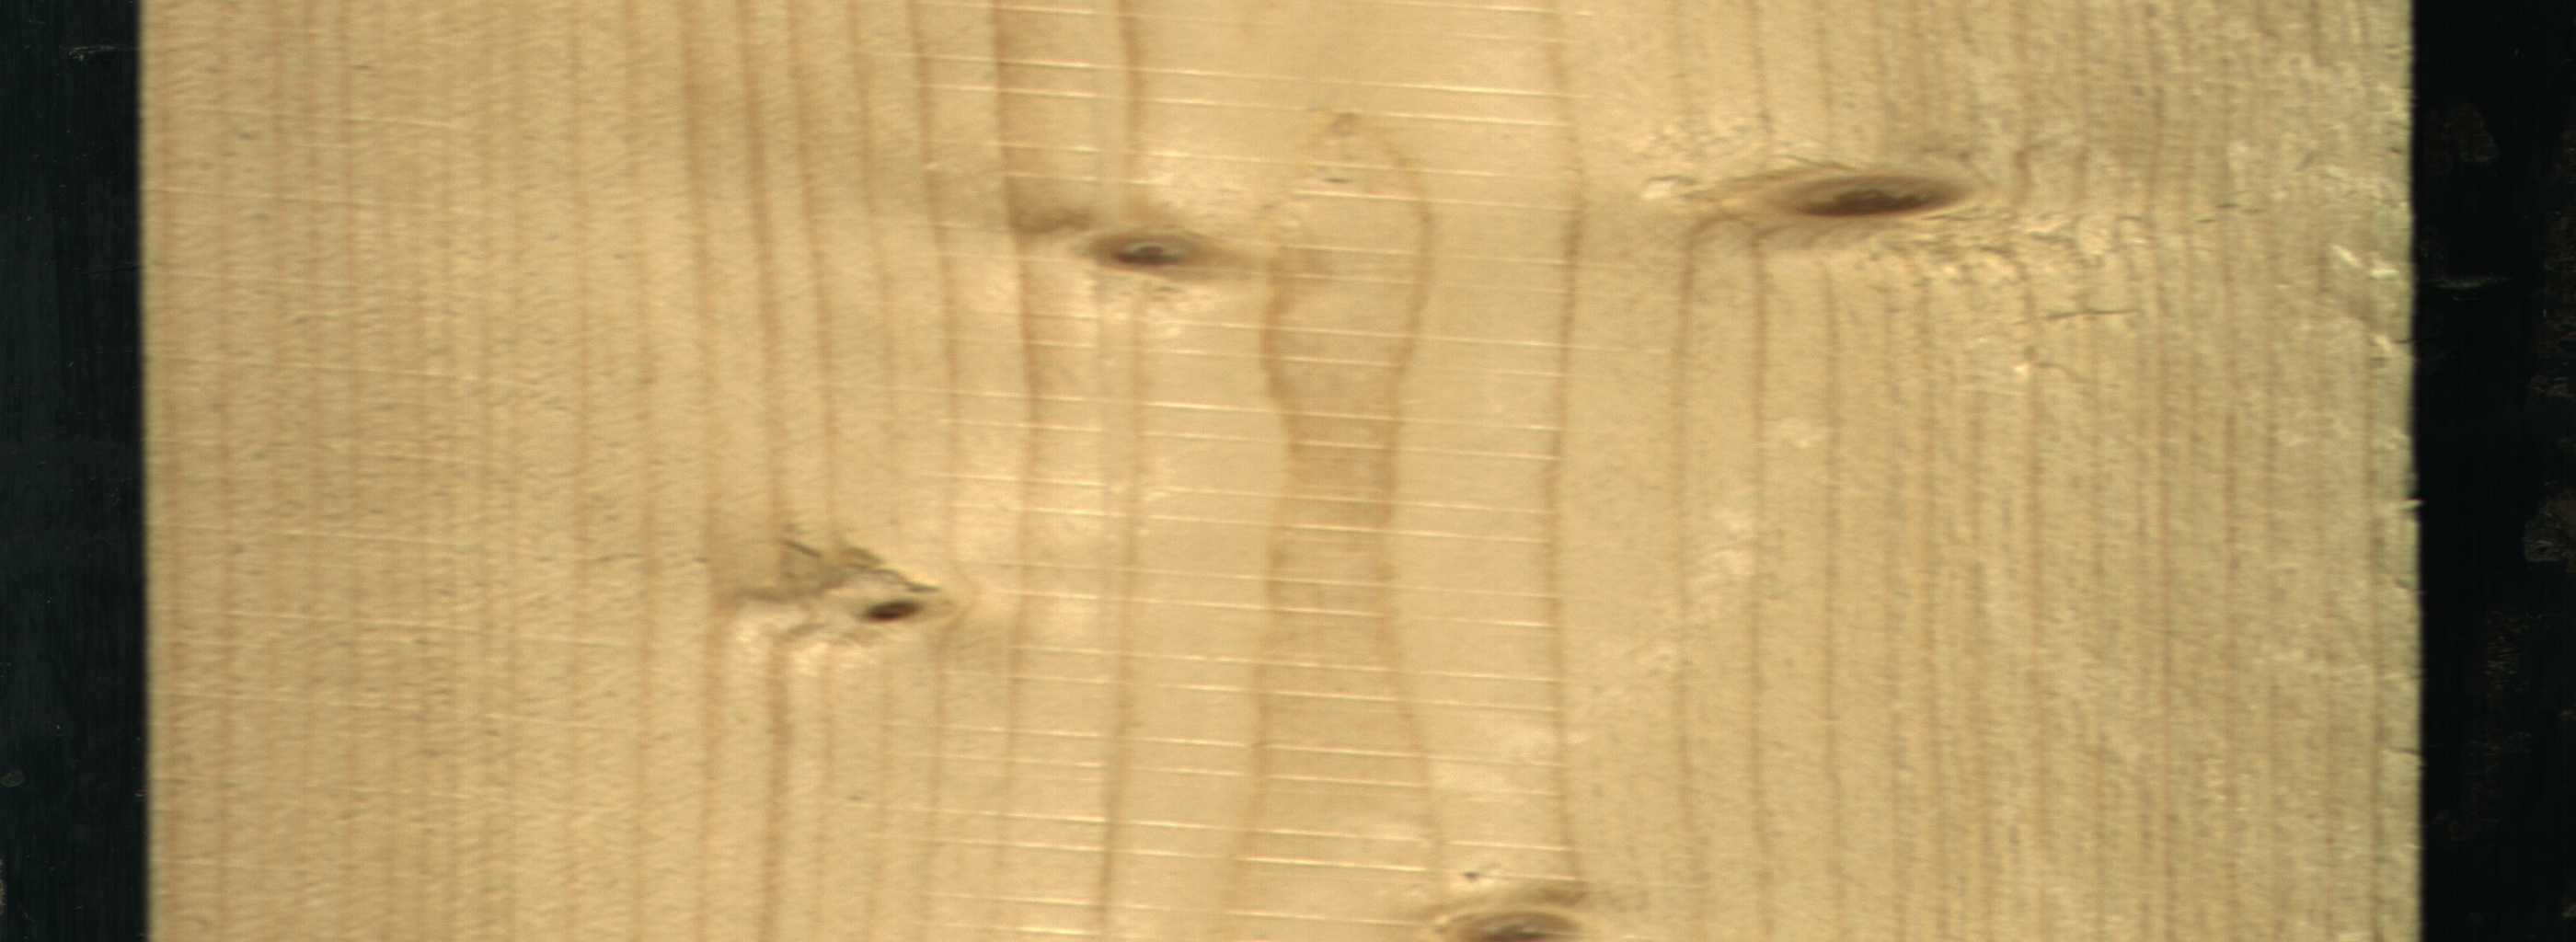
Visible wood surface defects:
Live_Knot
Live_Knot
Live_Knot
Live_Knot